Field crop: maize
Growth stage: 2
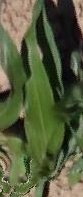
Species: maize